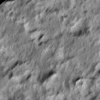
Atmospheric dust classification: not_dusty